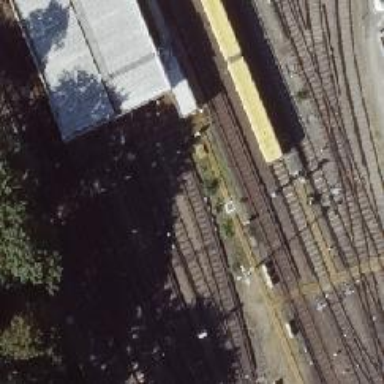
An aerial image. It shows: Siding service rail line with top electrification.